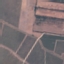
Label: PermanentCrop